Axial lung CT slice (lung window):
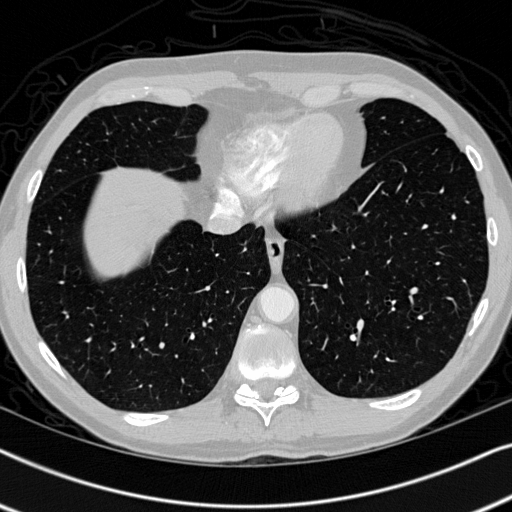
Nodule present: no